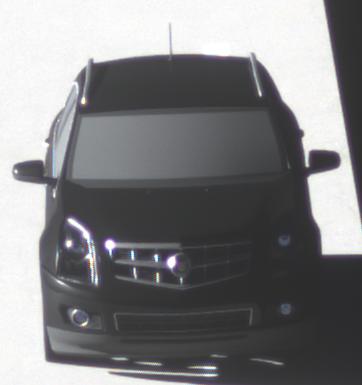
Make: Cadillac
Model: SRX 3.0 V6
Detailed model: SRX (II)
Model produced from: 2010/12
Model produced until: 2012/01
Doors: 5
Color: black
Road condition: dry road
Daytime: morning or afternoon
Contrast: high contrast